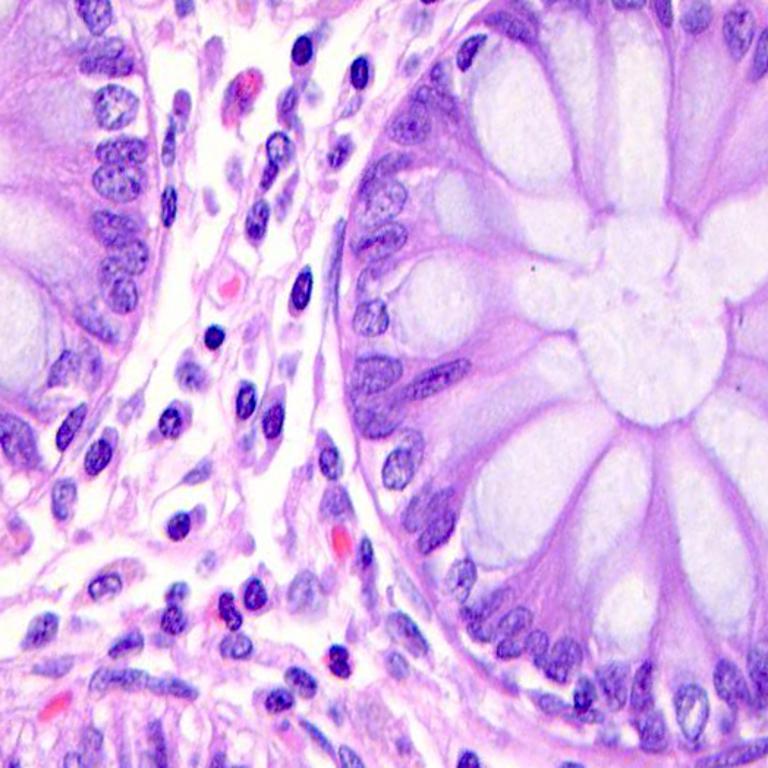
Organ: colon
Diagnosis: benign